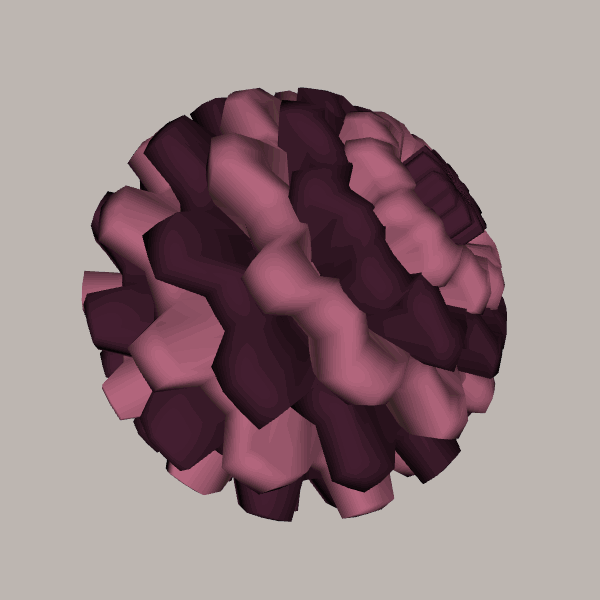
Background: light